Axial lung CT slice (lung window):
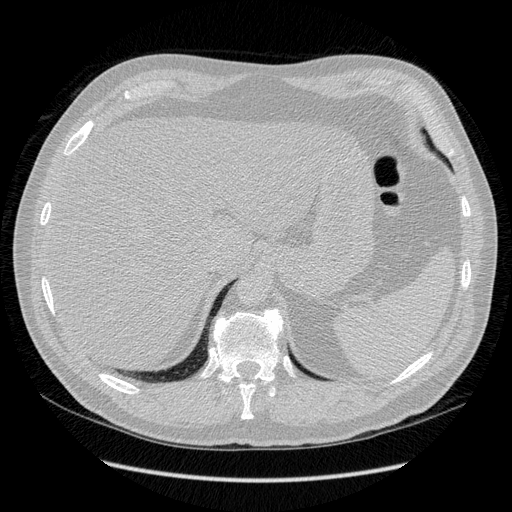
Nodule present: no